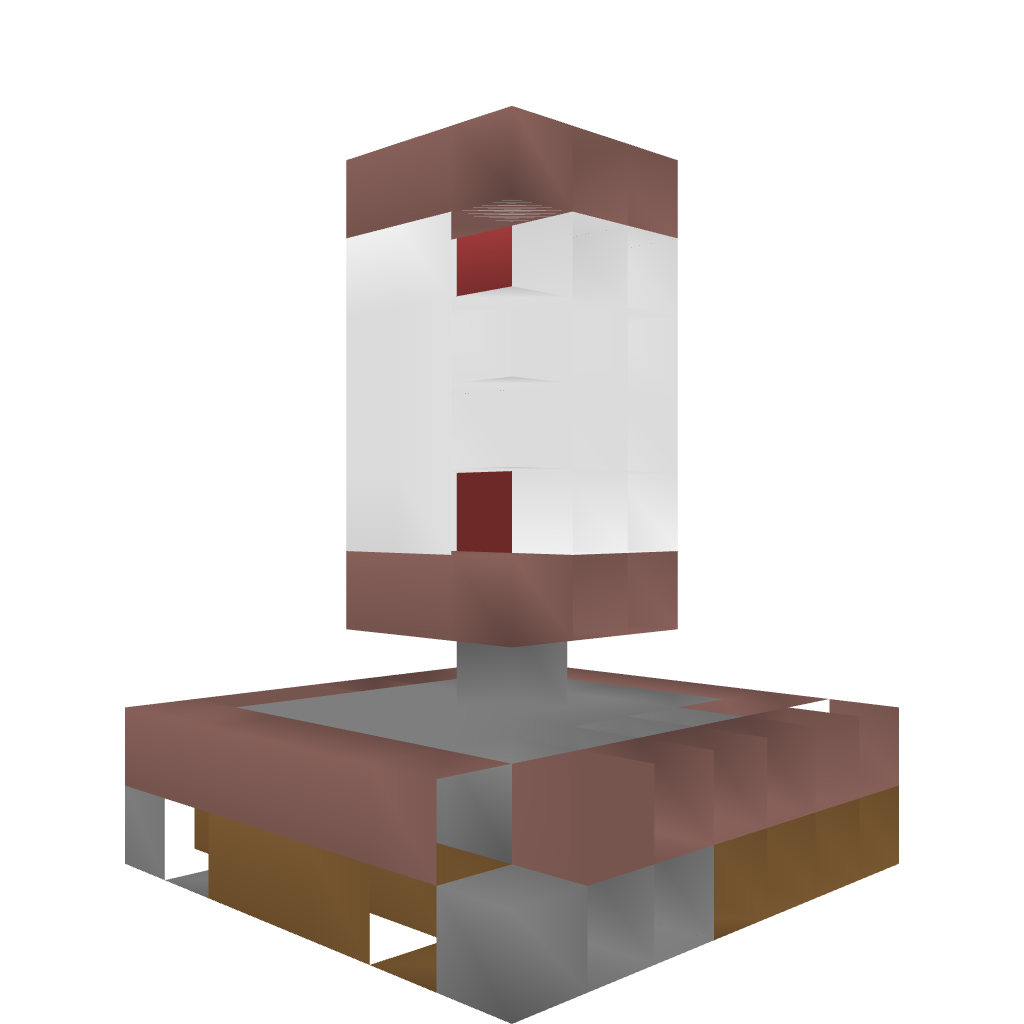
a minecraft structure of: Goblet of Fire bad low quality